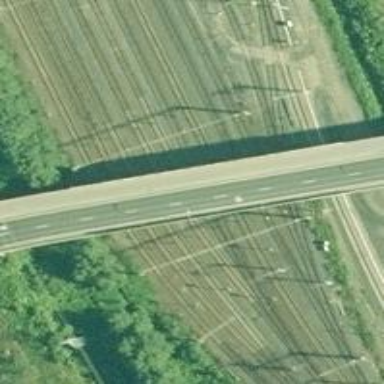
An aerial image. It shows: Railway signal.